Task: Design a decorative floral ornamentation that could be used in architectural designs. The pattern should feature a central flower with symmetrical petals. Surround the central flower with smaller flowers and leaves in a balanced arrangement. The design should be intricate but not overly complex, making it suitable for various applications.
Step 194:
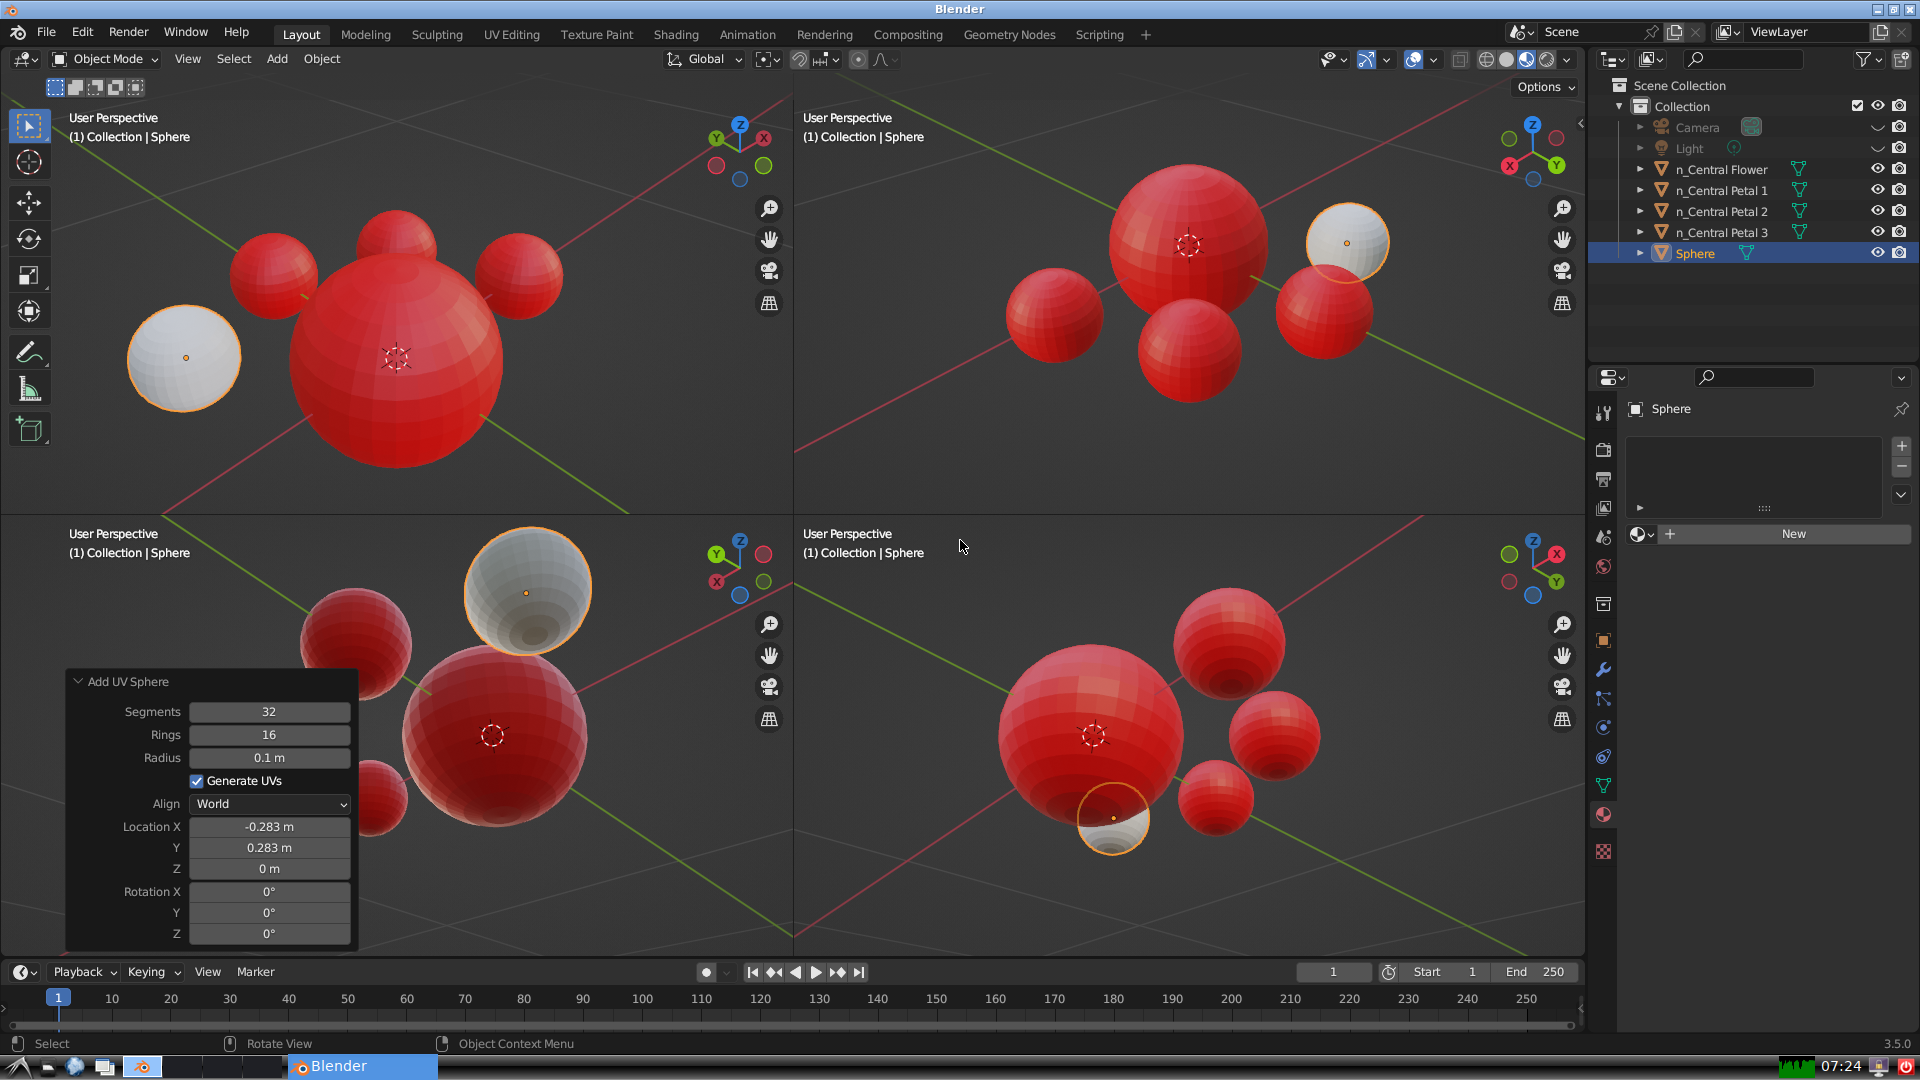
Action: {"key_press": ['Ctrl, Home']}